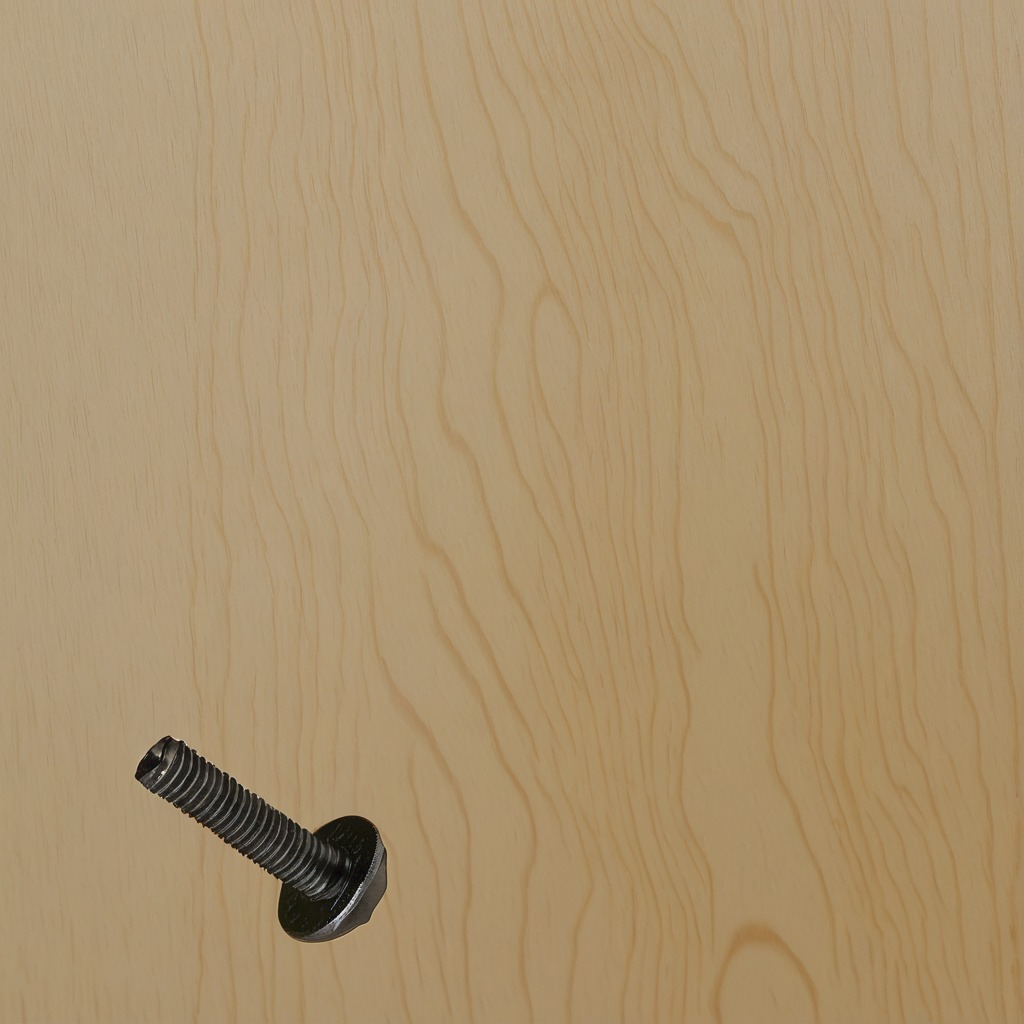
A metal screw lying on the plywood surface in a paint workshop lit by afternoon window light.